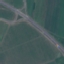
Land use / land cover: Highway